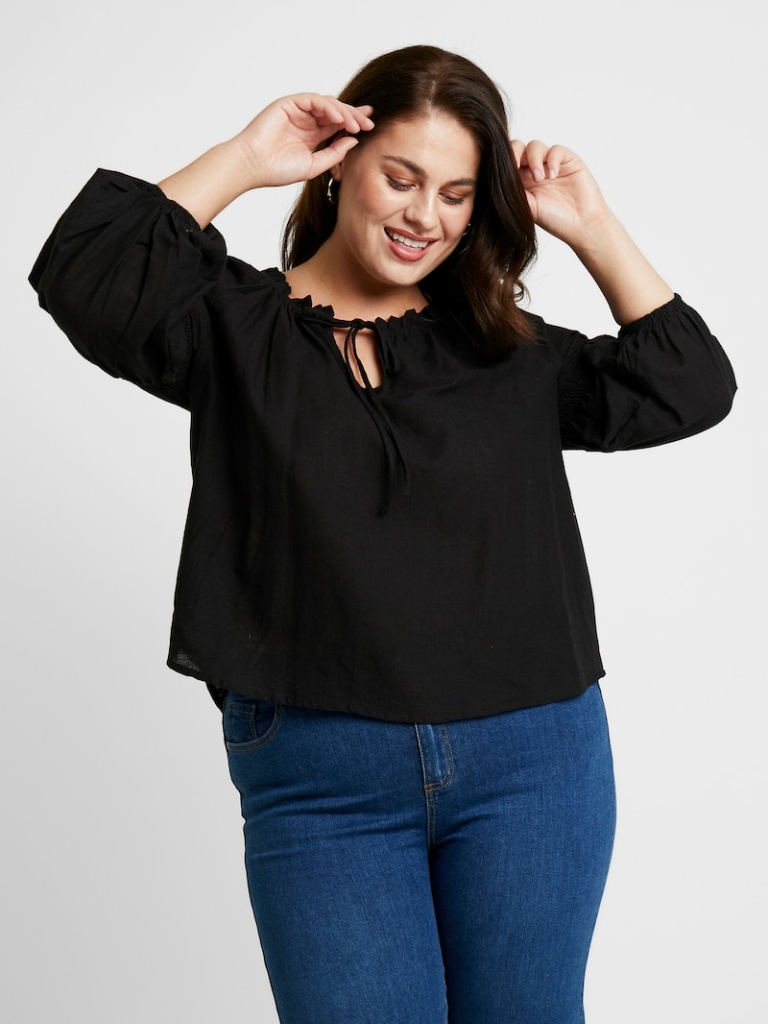
cotton relaxed a long-sleeved with rolled-up sleeves hip length Untucked off-shoulder blouse